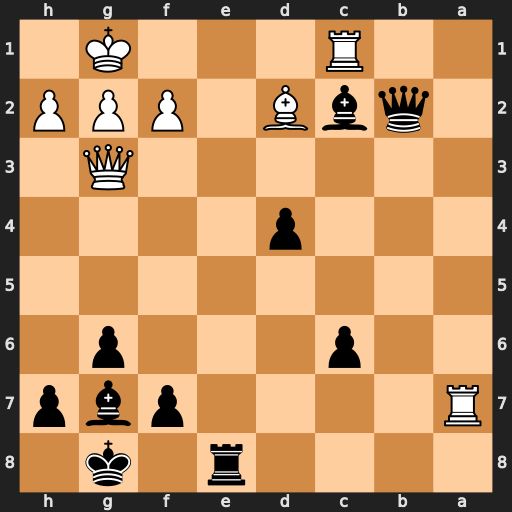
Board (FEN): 4r1k1/R4pbp/2p3p1/8/3p4/6Q1/1qbB1PPP/2R3K1
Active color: b
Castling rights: -
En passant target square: -
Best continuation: Qxc1+ Bxc1 Re1#